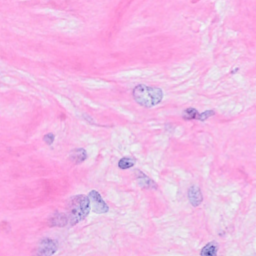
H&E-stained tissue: Breast